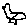
Label: bird